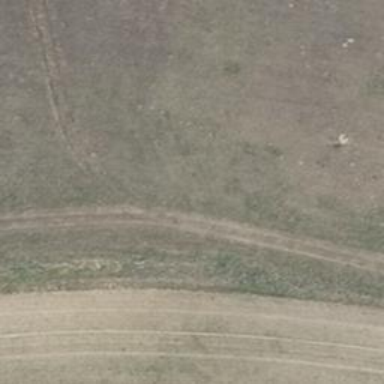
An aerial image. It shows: Track with very rough surface.